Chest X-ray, PA view. Patient: 58 years old, sex F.
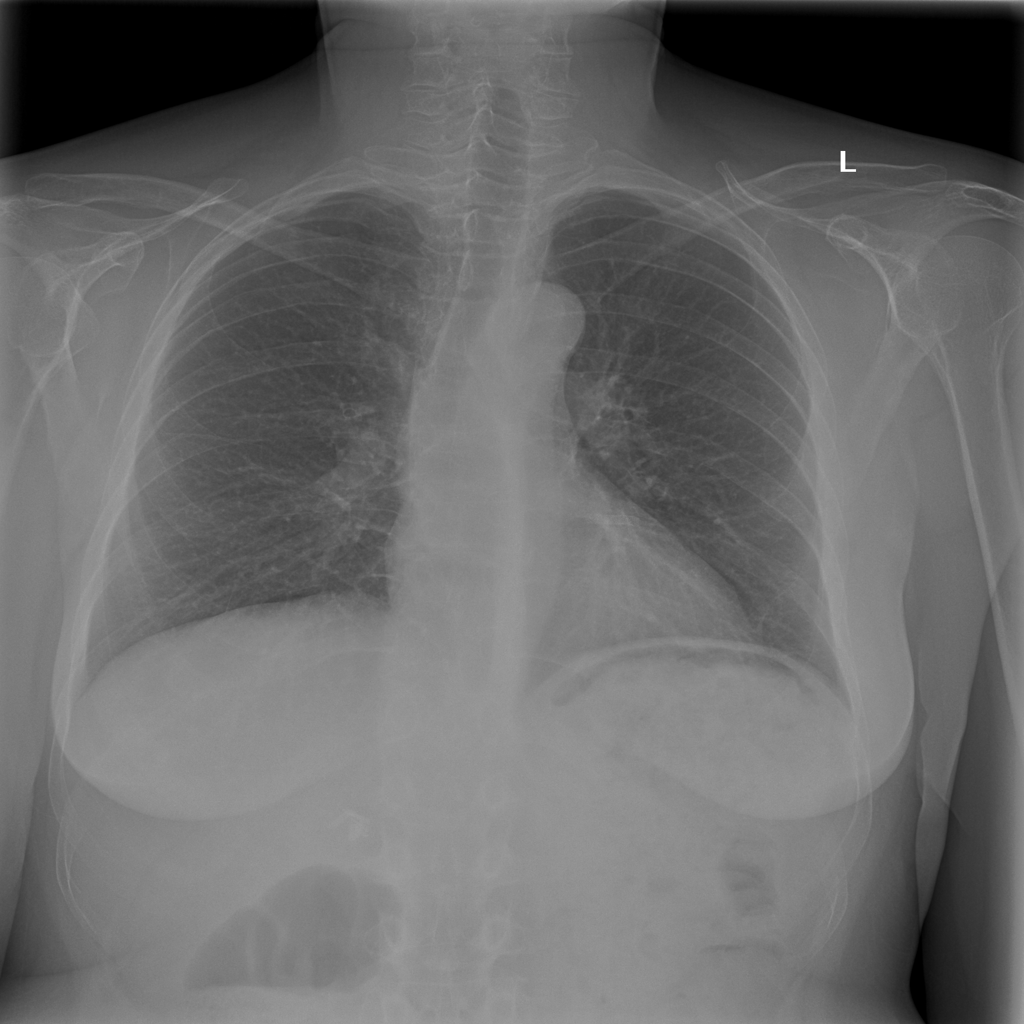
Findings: Infiltration